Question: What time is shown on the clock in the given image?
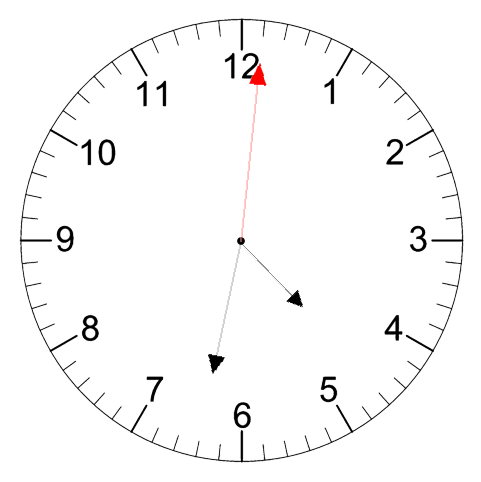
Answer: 04:32:01